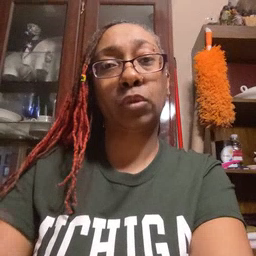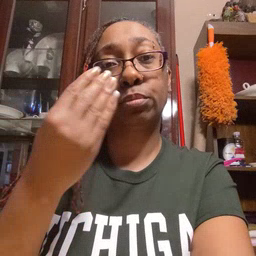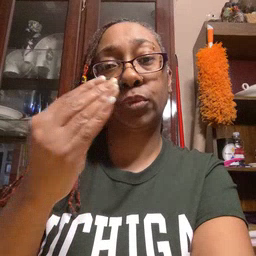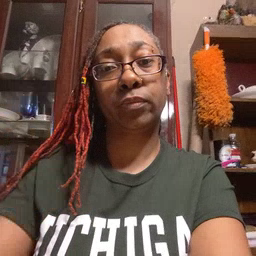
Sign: blue